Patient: sex F, age 65
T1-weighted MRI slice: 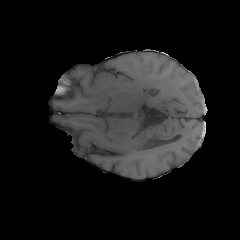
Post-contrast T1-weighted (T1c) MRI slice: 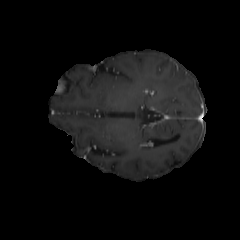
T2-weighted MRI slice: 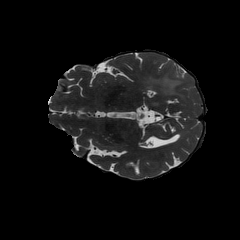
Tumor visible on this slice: yes
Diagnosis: Glioblastoma, IDH-wildtype
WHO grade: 4